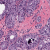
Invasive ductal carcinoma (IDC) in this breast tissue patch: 0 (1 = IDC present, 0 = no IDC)